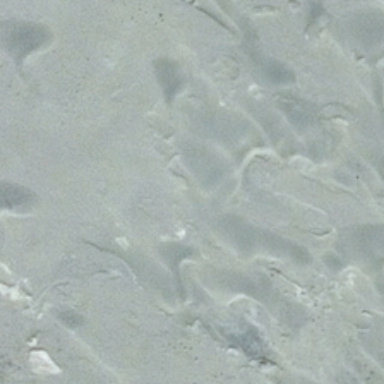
Some ripples are in a piece of gray desert .